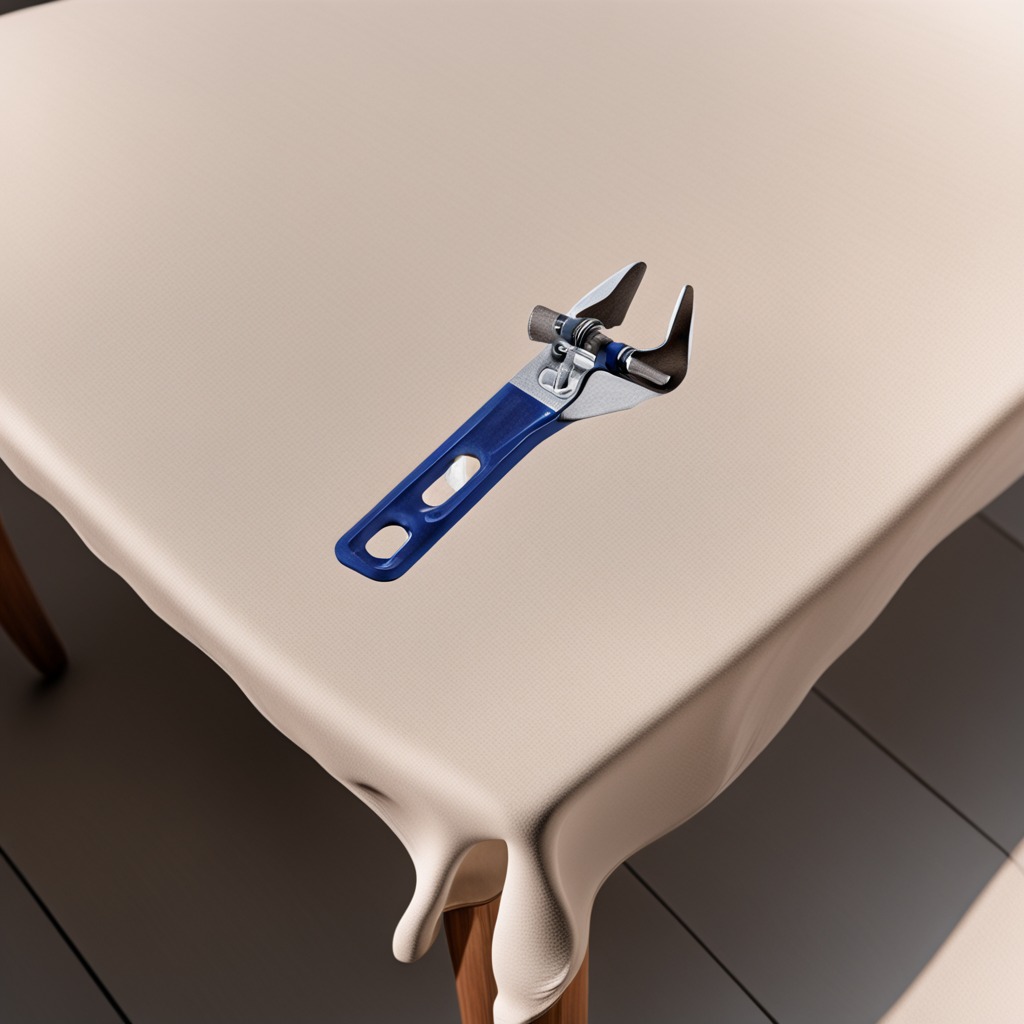
A wrench lying on a wooden table in an outdoor workshop during daytime bright natural light soft shadows worn but beneath the cloth